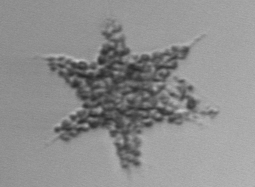
Label: Dictyocha